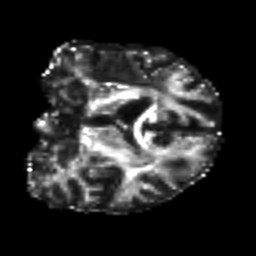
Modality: FA
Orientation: coronal
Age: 39
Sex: female
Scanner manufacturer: siemens
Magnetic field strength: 3 T
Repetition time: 7.3 s
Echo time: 0.087 s